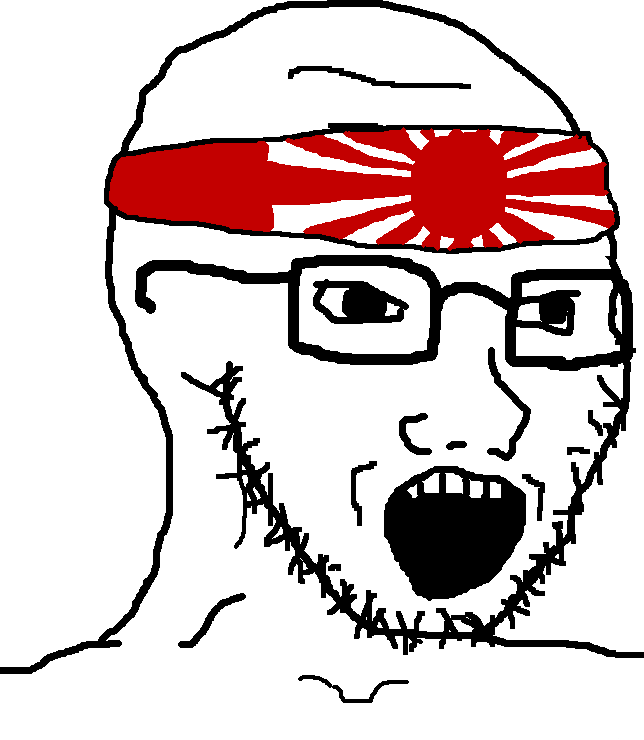
Label: 5_Soyjak